Interaction volume radius: 10 \u00c5
Interaction volume height: 10 \u00c5
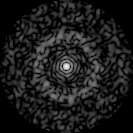
Disorder parameter: 0.8437